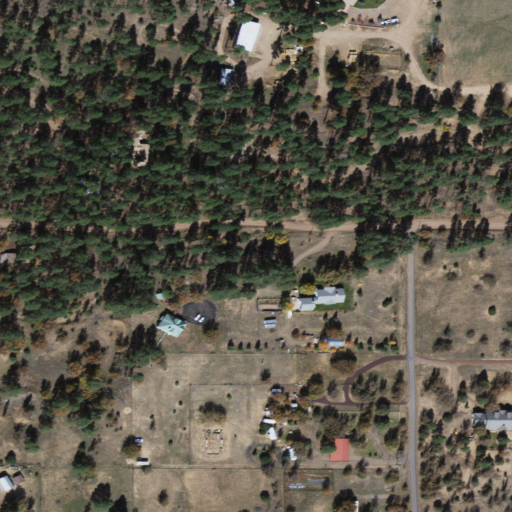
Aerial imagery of valley in Arizona named Left Hand Canyon containing evergreen forest, shrub, open development, grassland, and low intensity development